Question: I want to repetitively execute an SQL query looking like this:
'''
SELECT '${date.i}' AS d,
COUNT(DISTINCT xid) AS n
FROM table
WHERE date
BETWEEN DATE_SUB('${date.i}', INTERVAL 6 DAY)
AND '${date.i}'
;
'''
It is basically a grouping by time spans, just that those are intersecting, which prevents usage of GROUP BY.
That is why I want to execute the query repetitively for every day in a certain time span. But I am not sure how I should implement the loop. What solution would you suggest?
The Kettle variable date.i is initialized from a global variable. The transformation is just one of several in the same transformation bundle. The "stop trafo" would be implemented maybe implicitely by just not reentering the loop.
Here's the flow chart:

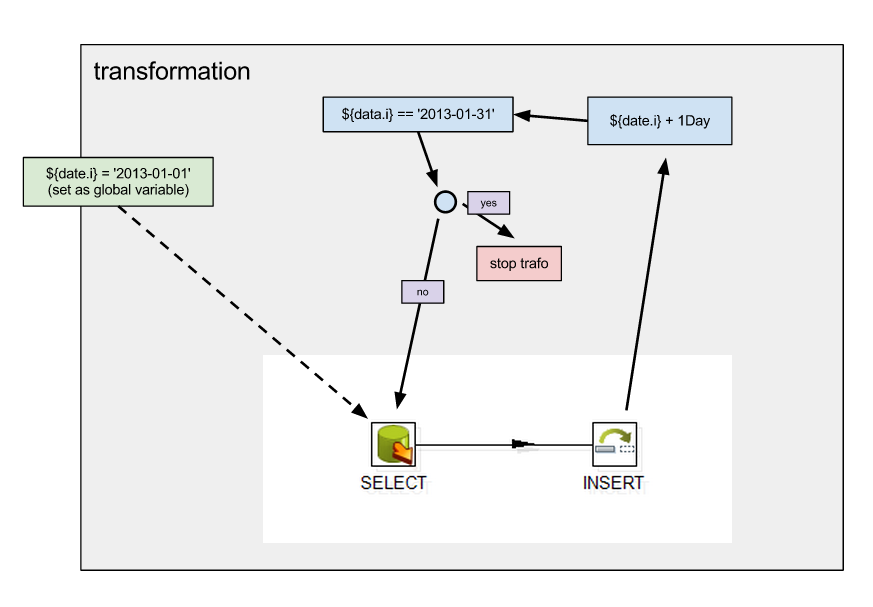
Answer: Flow of the transformation:

In step "INPUT" I create a result set with three identical fields keeping the dates from '${date.from}' until '${date.until}' (Kettle variables). (for details on this technique check out my article on it - <URL>.
In step "SELECT" I set the data source to be used ("INPUT") and that I want "SELECT" to be executed for every row in the served result set. Because Kettle maps parameters 1 on 1 by a faceless question-mark I have to serve three times the same paramter - for each usage.
The "text file output" finally outputs the result in a generical fashion. Just a filename has to be set.
Content of the resulting text output for 2013-01-01 until 2013-01-05:
'''
d;n
2013/01/01 00:00:00.000;3038
2013/01/02 00:00:00.000;2405
2013/01/03 00:00:00.000;2055
2013/01/04 00:00:00.000;2796
2013/01/05 00:00:00.000;2687
'''
I am not sure if this is the slickest solution but it does the trick.
---